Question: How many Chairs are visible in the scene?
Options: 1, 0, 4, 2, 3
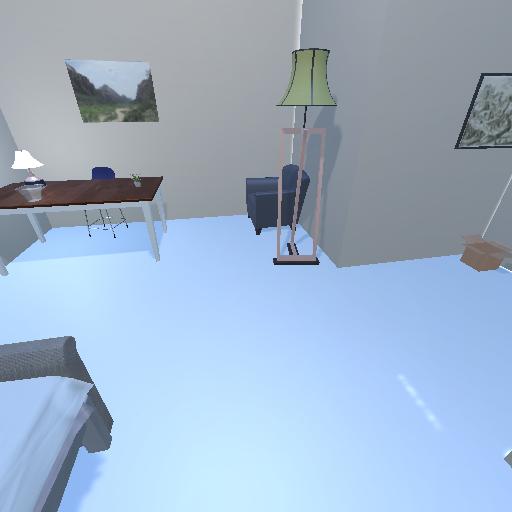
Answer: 1